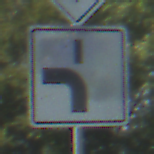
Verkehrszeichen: VerlaufVorfahrtsstrasse5
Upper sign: Vorfahrtsstrasse
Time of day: Midday
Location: Outdoor (Nature)
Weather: Clear
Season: NotSpecified
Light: Natural